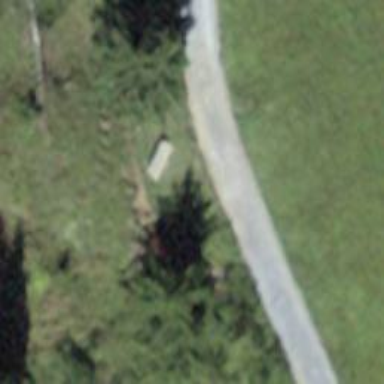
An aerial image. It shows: Bench for seating.